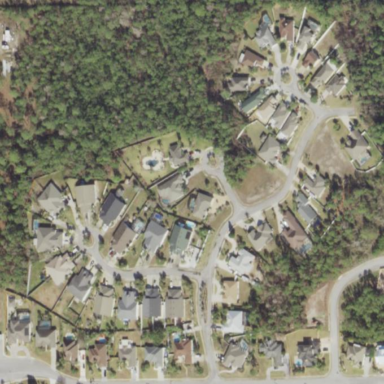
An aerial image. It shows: This residential area consists of single-family homes.